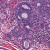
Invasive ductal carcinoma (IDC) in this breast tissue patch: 1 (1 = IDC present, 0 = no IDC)